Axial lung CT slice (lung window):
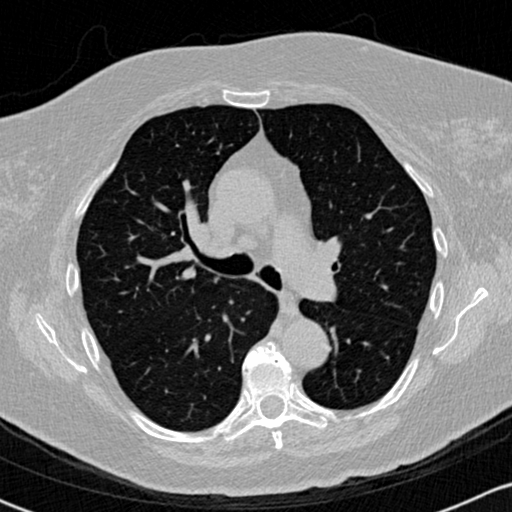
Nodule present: no